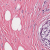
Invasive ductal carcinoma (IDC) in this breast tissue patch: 0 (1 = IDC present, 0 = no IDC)